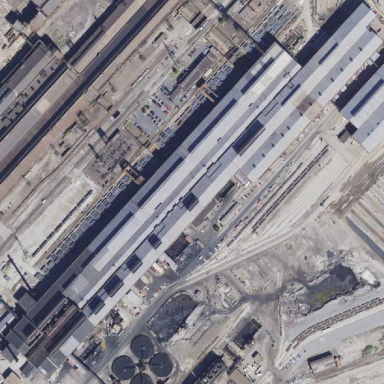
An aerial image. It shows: Industrial building.